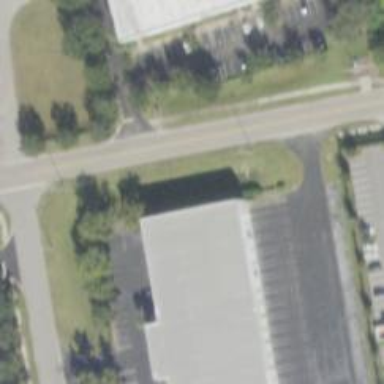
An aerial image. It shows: Unclassified road with sidewalk on the left.